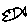
Label: fish